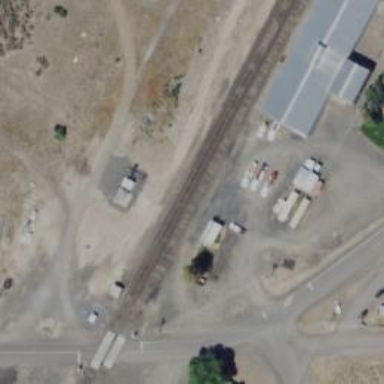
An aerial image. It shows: Railway siding for service.